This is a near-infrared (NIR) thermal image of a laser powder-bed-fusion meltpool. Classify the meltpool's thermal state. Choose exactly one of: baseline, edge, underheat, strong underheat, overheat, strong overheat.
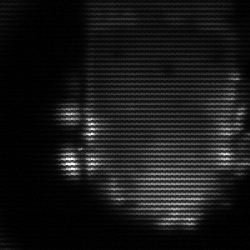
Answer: baseline